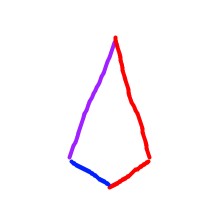
Shape: kite